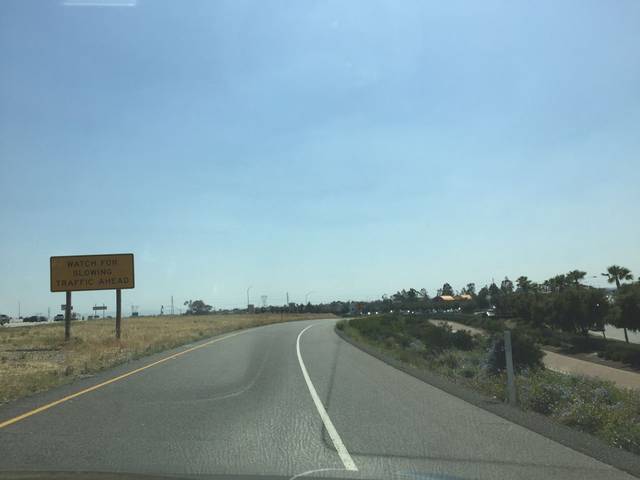
Region: United States
Coordinates: 34.108, -117.53